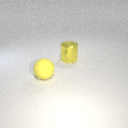
large yellow rubber sphere in front of large yellow metal cylinder